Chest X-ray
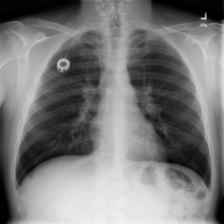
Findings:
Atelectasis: negative
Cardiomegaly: negative
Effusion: negative
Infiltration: negative
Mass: negative
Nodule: negative
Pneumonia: negative
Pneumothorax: negative
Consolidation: negative
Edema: negative
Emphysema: negative
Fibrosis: negative
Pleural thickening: negative
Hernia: negative